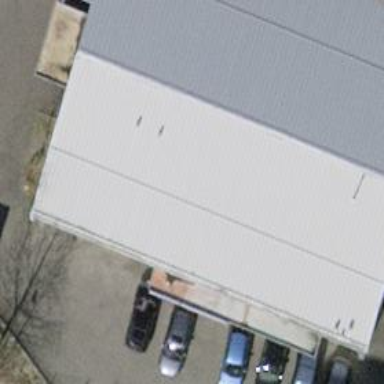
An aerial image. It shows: Car repair shop that offers both dealership and repair services.